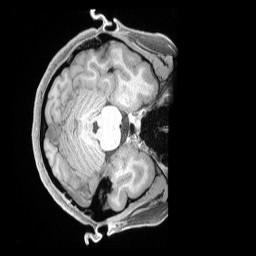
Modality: T1w
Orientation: axial
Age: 36
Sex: female
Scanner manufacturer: siemens
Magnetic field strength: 3 T
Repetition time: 2 s
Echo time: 0.00211 s